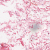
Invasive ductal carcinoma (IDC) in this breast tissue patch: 0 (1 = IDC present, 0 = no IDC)